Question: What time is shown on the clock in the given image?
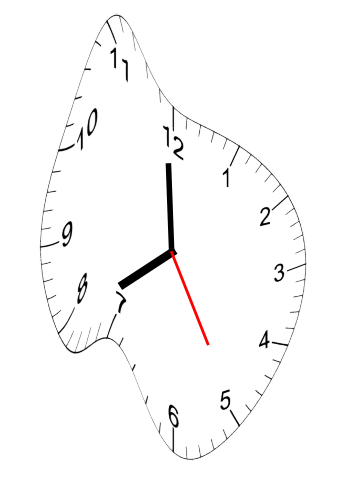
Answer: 07:59:25